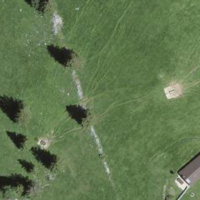
EUNIS habitat code: 23
Species observed at this site:
Sambucus racemosa